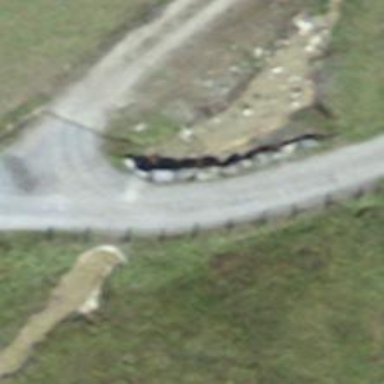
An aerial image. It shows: Culvert tunnel.